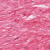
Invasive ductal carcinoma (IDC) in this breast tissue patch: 0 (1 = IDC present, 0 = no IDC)